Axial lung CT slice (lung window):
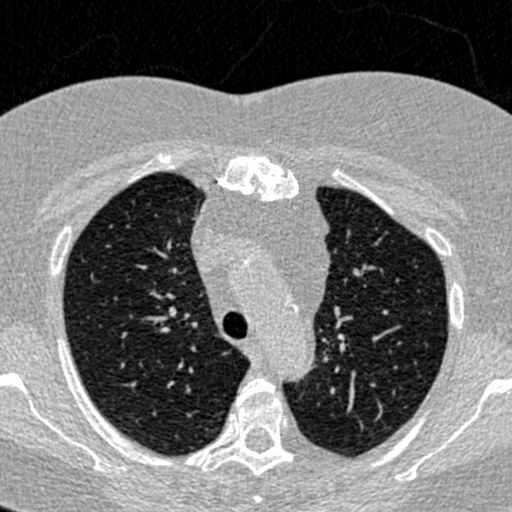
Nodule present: no